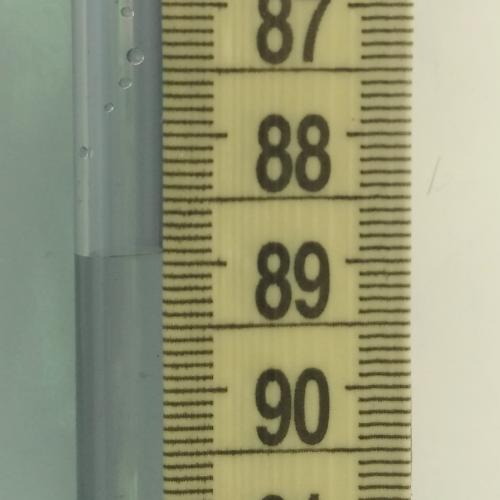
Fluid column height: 88.9 cm